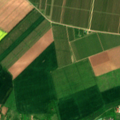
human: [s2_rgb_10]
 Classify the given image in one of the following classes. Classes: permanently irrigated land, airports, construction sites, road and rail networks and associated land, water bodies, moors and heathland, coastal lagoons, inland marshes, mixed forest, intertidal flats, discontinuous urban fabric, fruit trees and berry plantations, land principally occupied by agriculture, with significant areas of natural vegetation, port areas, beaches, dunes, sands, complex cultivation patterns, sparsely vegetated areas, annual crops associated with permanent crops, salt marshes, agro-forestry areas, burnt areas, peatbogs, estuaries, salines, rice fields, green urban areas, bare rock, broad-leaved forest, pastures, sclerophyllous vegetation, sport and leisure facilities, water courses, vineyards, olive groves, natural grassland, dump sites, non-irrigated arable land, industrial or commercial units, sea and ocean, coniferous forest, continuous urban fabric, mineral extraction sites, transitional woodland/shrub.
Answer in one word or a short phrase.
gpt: discontinuous urban fabric, industrial or commercial units, non-irrigated arable land, fruit trees and berry plantations, complex cultivation patterns, land principally occupied by agriculture, with significant areas of natural vegetation